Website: lowes
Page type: customer-info-address
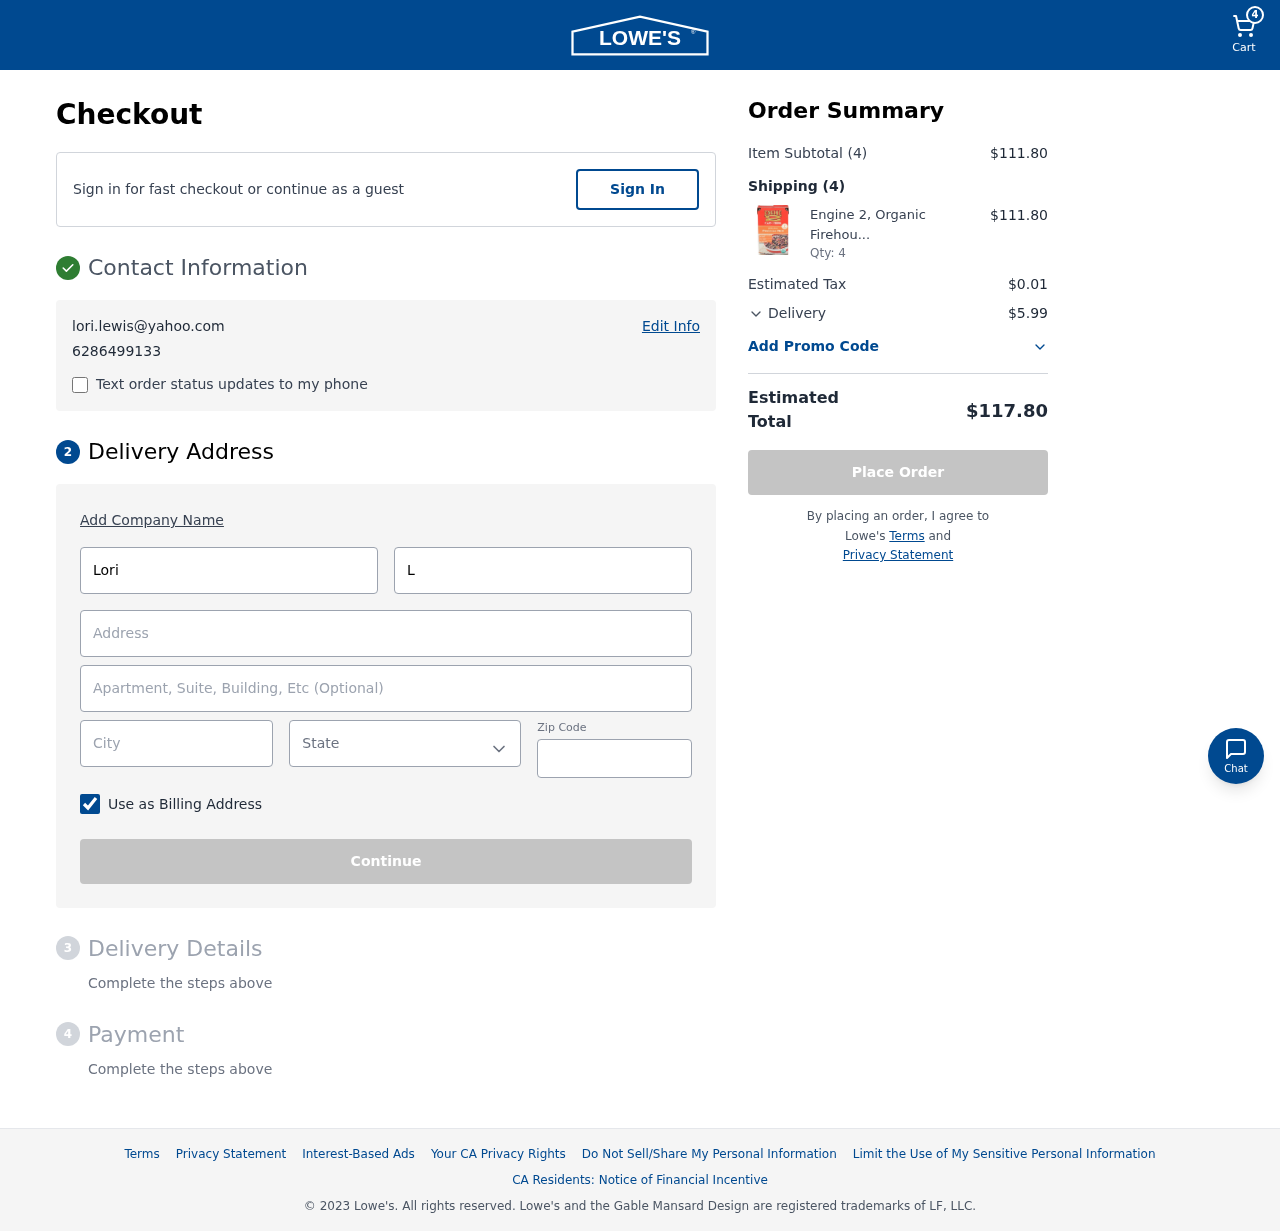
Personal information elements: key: PII_CITY
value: Fernandezberg
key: PII_EMAIL
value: lori.lewis@yahoo.com
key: PII_FIRSTNAME
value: Lori
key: PII_LASTNAME
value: Lewis
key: PII_PHONE
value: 6286499133
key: PII_POSTCODE
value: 67933
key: PII_STATE
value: Kentucky
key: PII_STREET
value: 89274 Le Estate
Product elements: key: PRODUCT1_NAME
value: Engine 2, Organic Firehouse Chili, 17 oz
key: PRODUCT1_QUANTITY
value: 4
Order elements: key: ORDER_NUM_ITEMS
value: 4
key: ORDER_SUBTOTAL
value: $111.80
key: ORDER_NUM_ITEMS2
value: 4
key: ORDER_SUBTOTAL2
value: $111.80
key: ORDER_TAX
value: $0.01
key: ORDER_SHIPPING_COST
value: $5.99
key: ORDER_TOTAL
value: $117.80